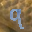
Label: 9